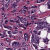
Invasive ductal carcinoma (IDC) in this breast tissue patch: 1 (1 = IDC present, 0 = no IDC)